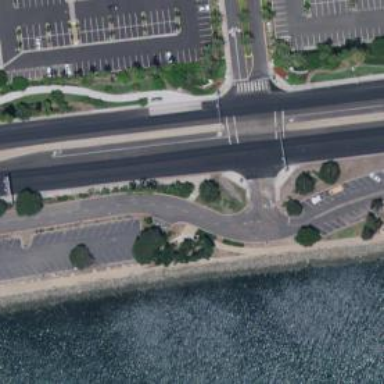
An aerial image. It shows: Primary road with asphalt surface.